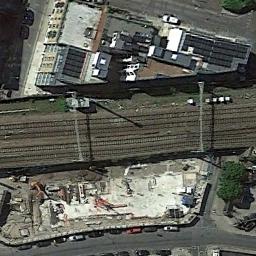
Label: railway